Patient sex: M
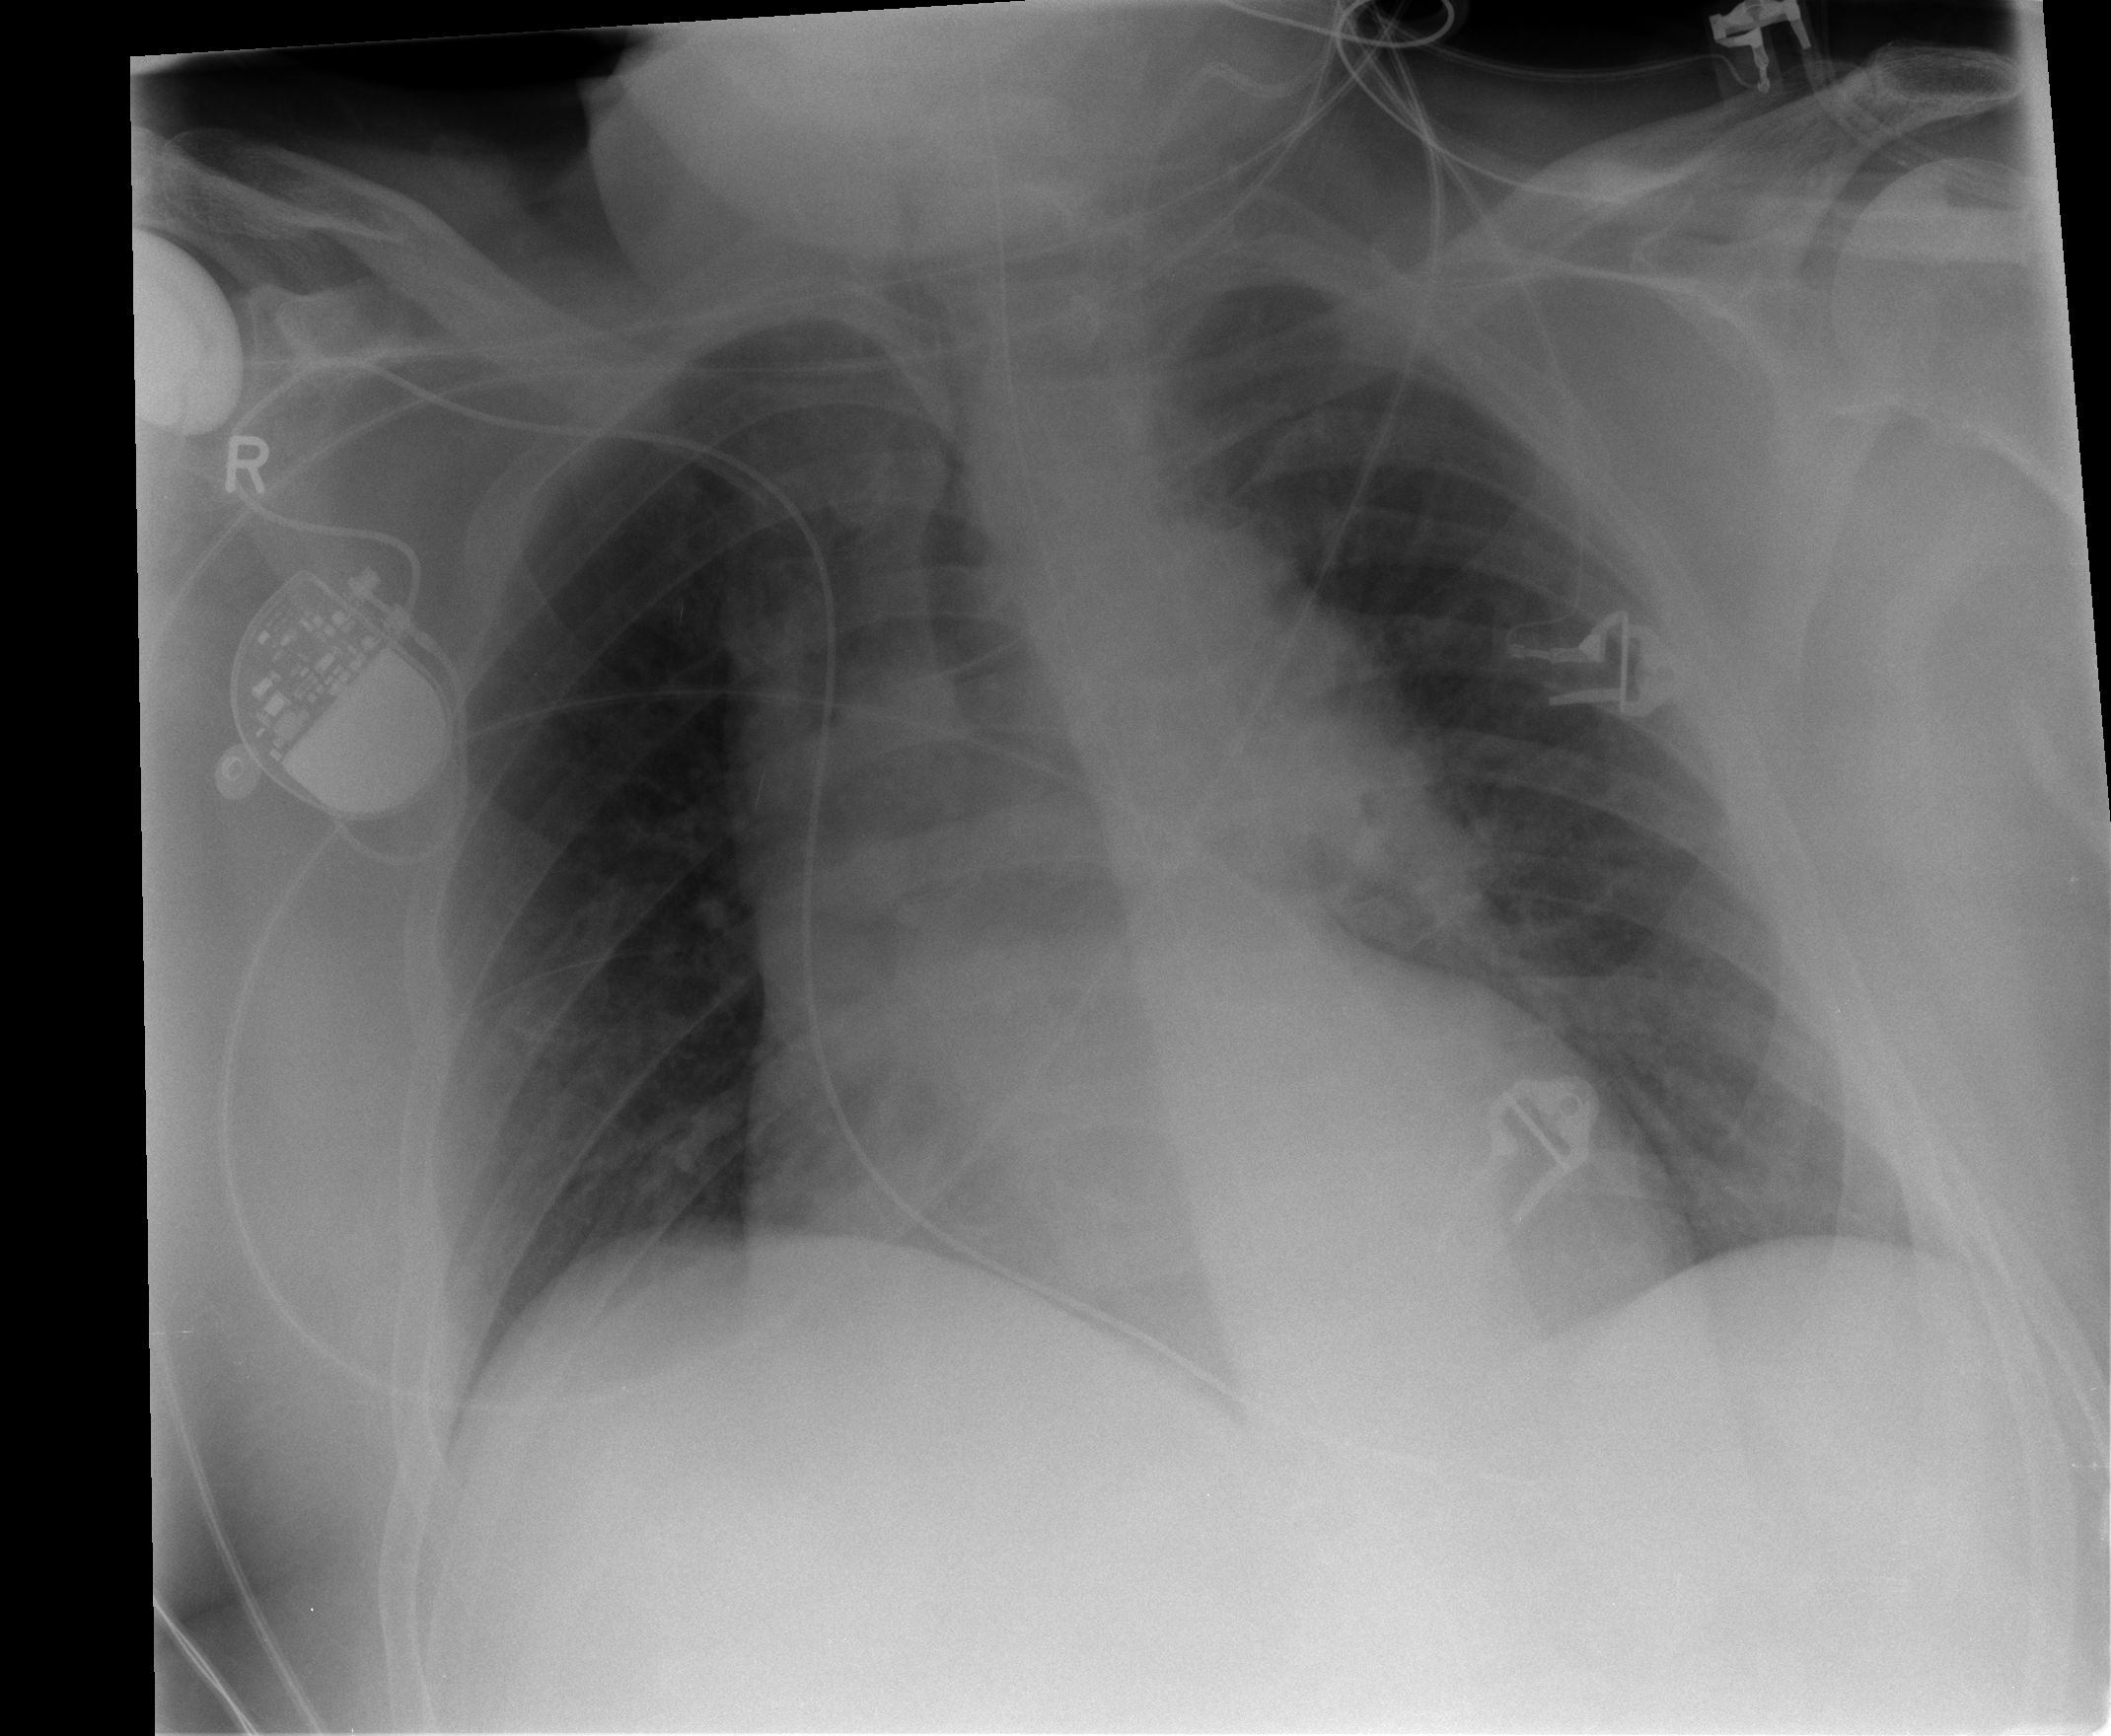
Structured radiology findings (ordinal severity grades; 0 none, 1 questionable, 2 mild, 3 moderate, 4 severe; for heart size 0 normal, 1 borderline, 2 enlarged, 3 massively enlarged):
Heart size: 0
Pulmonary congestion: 2
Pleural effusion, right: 0
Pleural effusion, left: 0
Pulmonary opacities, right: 0
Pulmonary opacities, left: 0
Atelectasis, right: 2
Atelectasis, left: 0